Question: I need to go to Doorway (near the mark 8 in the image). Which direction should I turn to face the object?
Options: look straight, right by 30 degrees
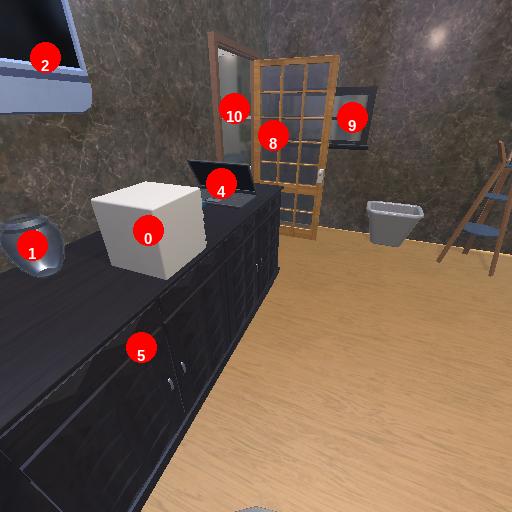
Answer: look straight